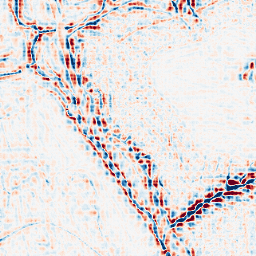
Category: wavelet
Decomposition family: wavelet_dwt
Decomposition parameters: wavelet: db4
level: 3
Upsampling method: sinc_hamming
Upsampling parameters: scale: 8
kernel_size: 8
Upsampling scale: 8